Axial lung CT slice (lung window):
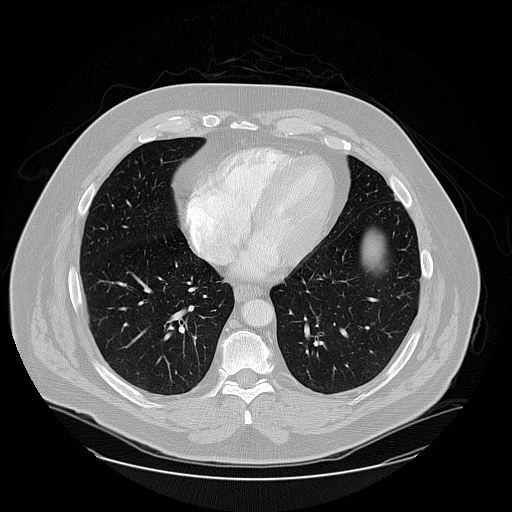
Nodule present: no